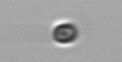
Label: nanoplankton_mix